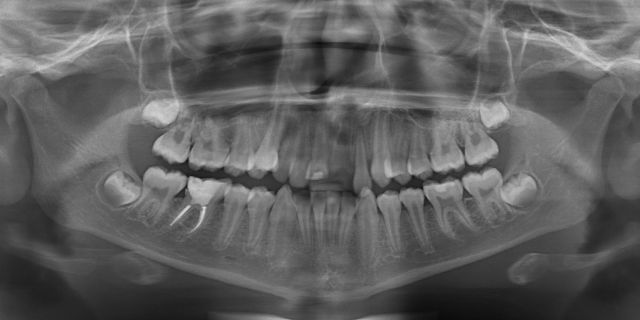
adult